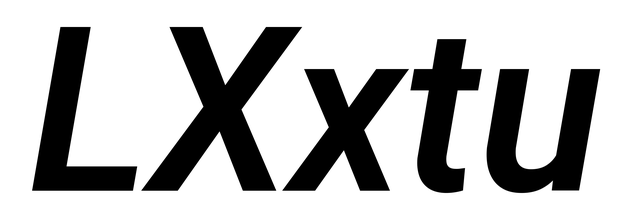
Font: Roboto-Italic_SemiBold_Italic